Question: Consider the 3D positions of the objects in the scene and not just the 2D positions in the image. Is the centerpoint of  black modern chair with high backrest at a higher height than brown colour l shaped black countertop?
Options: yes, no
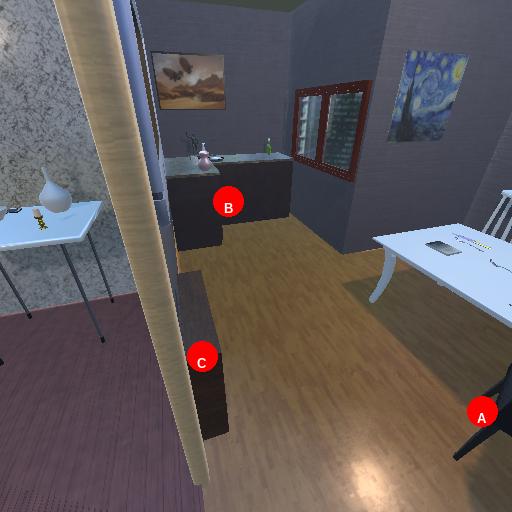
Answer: yes